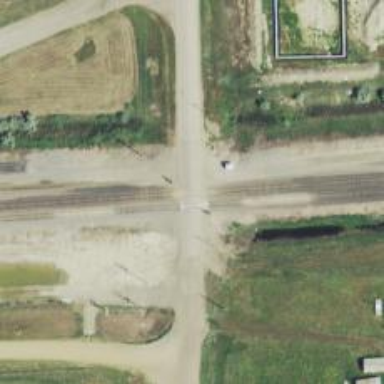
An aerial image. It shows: Level crossing along the railway.